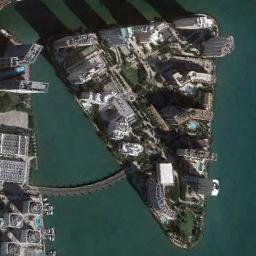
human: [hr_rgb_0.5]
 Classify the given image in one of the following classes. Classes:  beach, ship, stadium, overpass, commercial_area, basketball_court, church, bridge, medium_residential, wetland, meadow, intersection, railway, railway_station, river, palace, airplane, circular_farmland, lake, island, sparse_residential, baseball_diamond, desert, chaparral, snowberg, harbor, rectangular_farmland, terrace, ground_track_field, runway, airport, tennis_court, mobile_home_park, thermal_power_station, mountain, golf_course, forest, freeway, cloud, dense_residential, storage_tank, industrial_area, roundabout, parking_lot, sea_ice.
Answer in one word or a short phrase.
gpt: commercial_area